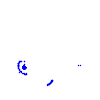
Particle: kaon